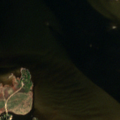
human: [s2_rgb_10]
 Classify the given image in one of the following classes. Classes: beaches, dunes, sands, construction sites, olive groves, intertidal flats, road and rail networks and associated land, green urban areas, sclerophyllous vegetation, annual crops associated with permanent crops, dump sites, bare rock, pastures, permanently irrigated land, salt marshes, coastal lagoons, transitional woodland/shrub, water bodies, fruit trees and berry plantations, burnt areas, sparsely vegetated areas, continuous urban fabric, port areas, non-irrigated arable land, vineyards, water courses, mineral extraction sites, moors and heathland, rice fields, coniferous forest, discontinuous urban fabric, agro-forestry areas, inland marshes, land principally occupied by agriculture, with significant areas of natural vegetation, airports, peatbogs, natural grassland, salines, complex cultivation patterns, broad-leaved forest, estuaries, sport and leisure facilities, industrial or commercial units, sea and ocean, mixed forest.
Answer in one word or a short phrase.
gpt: coniferous forest, mixed forest, sea and ocean